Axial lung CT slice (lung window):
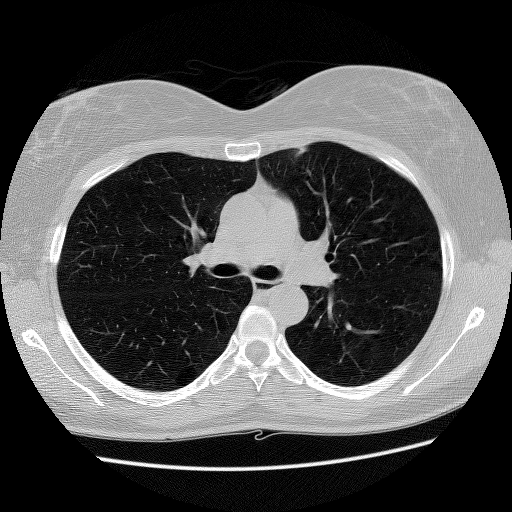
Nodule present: no